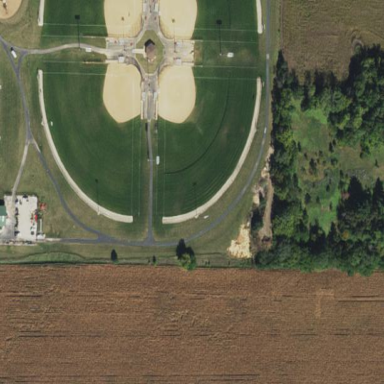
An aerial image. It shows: Baseball pitch for leisure and sports activities.